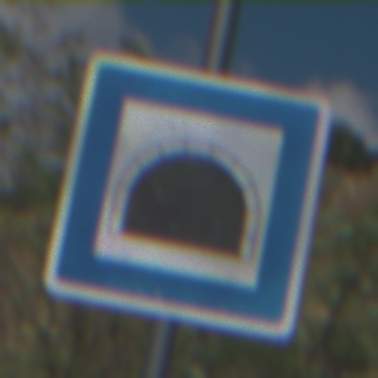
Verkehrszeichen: Tunnel
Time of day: Midday
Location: Outdoor (Nature)
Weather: PartlyCloudy
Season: Autumn
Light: Natural